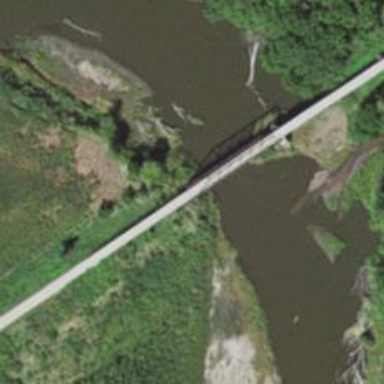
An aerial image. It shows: Footway road with beam bridge.